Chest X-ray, AP view. Patient: 54 years old, sex M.
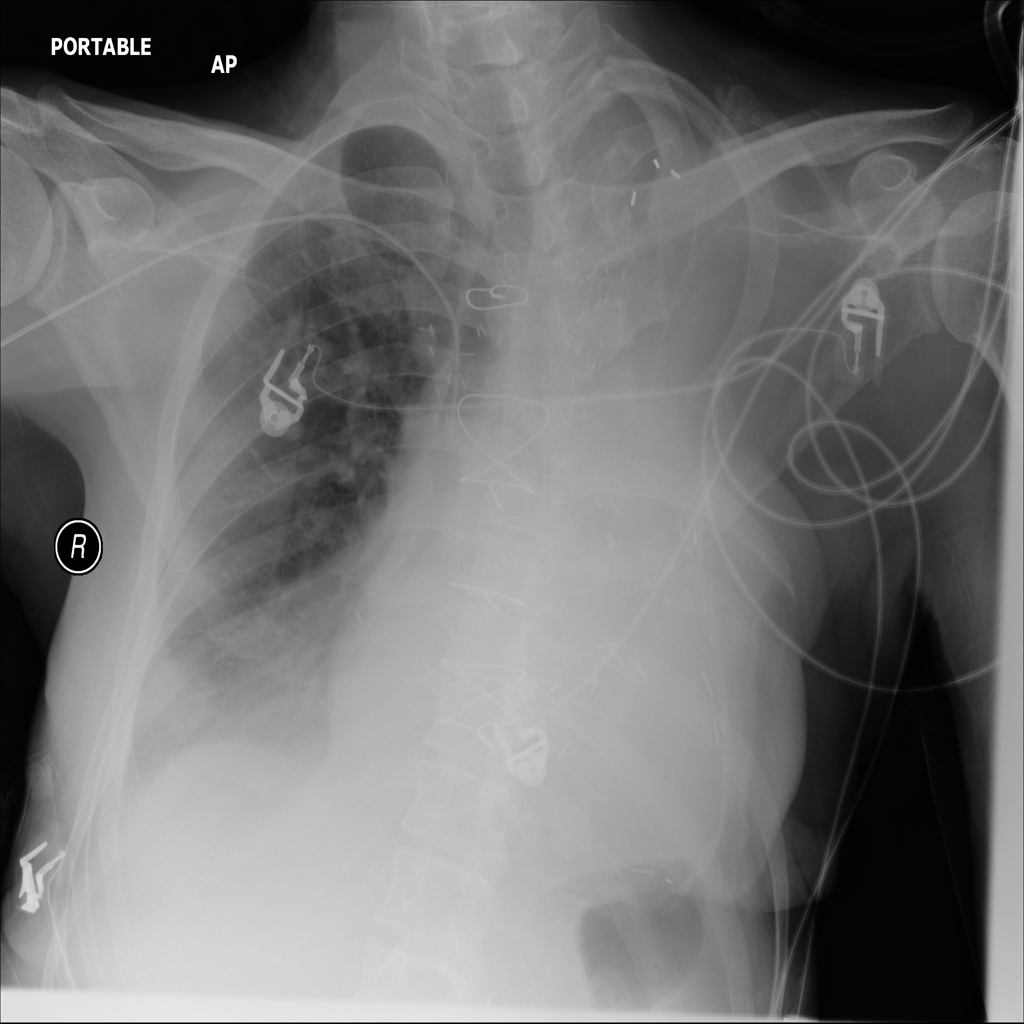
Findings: Atelectasis, Consolidation, Effusion